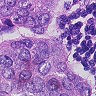
Metastatic tissue present: yes